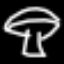
Label: mushroom